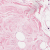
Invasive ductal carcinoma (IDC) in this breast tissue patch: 0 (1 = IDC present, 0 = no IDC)